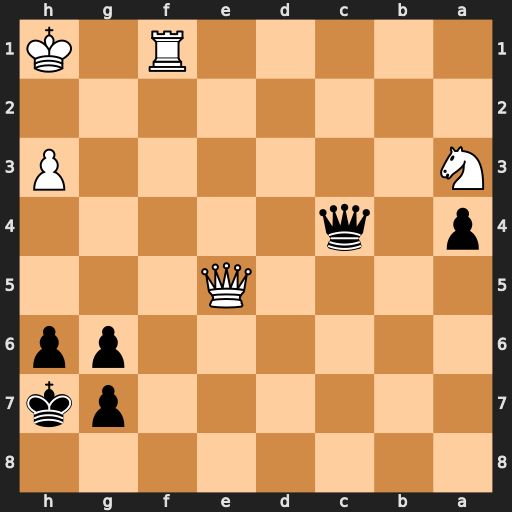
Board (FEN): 8/6pk/6pp/4Q3/p1q5/N6P/8/5R1K
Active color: b
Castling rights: -
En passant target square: -
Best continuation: Qxf1+ Kh2 Qf2+